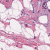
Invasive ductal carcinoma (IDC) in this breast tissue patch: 1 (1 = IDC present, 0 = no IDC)